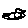
Label: bird